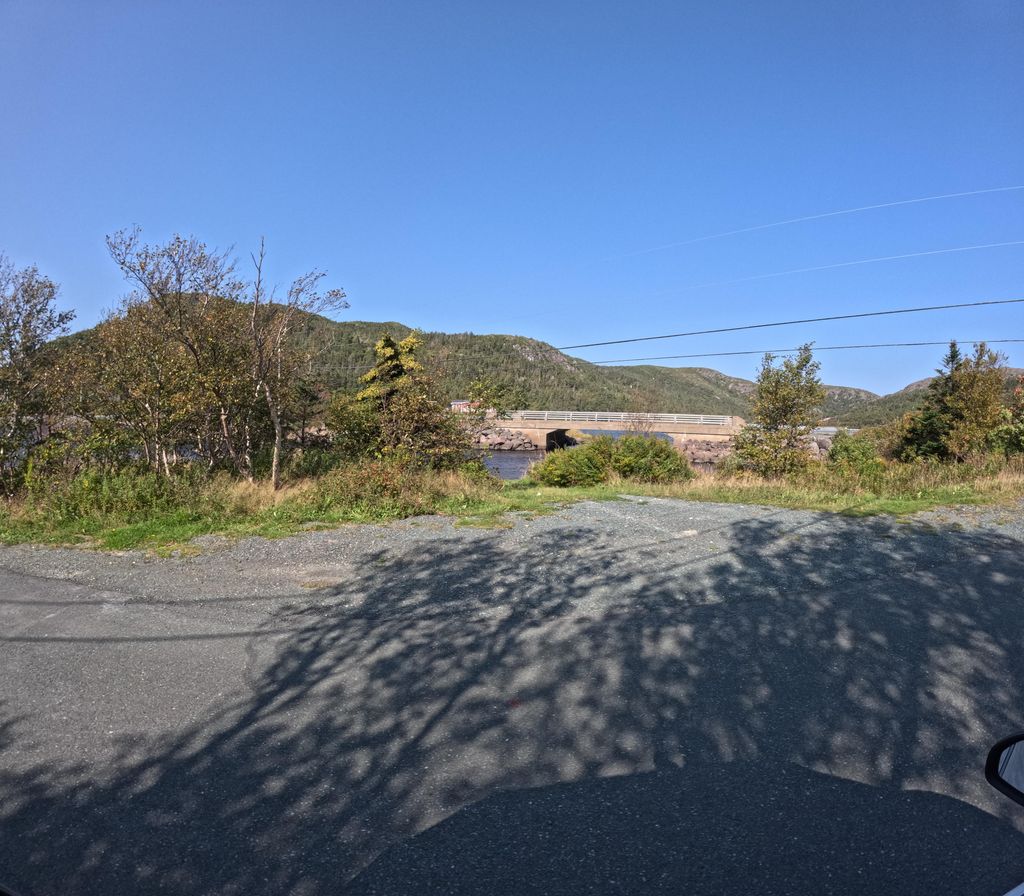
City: st_johns